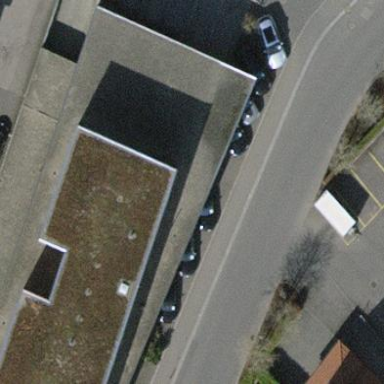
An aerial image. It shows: Car shop building.